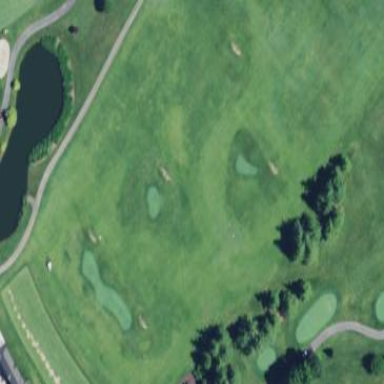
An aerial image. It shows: Grassy area designated as driving range for golf.